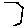
Label: hexagon